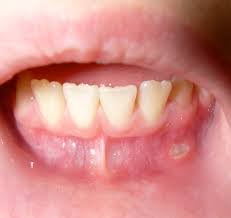
Condition: Mouth Ulcer